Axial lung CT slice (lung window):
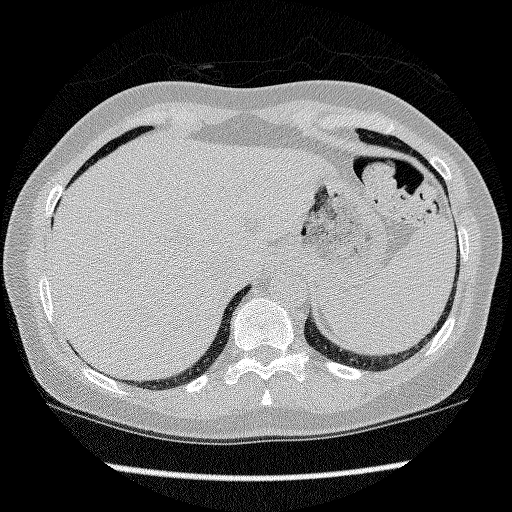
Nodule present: no